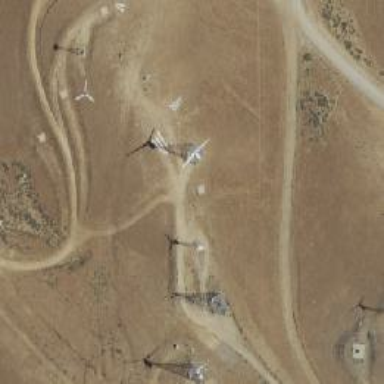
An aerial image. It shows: Wind power generator employing wind turbines.